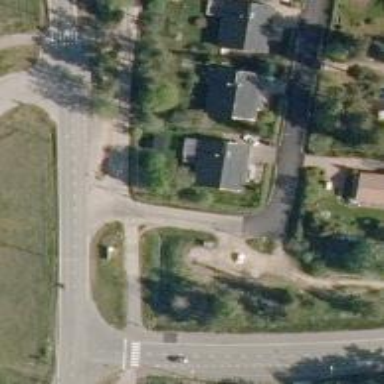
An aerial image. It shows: Asphalt cycleway track.